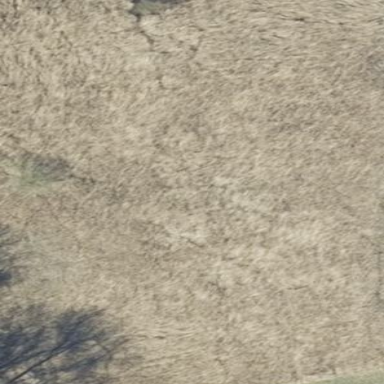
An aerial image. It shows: Reedbed wetland area.